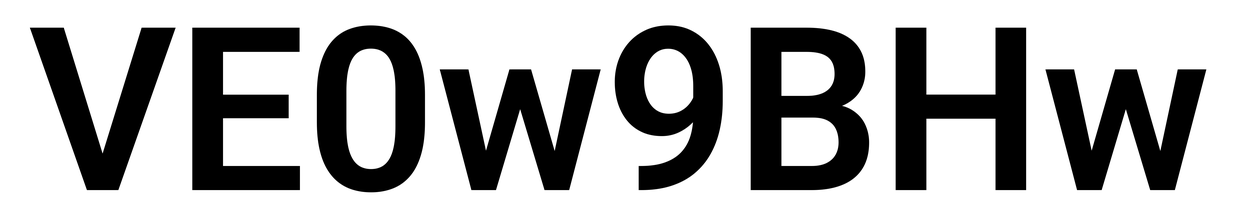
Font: Roboto_SemiBold